Question: I am using the following code to divide all int array elements with constant factor using SSE.
'''
void sse_div(int *arr,int num_shift,int N) // devide all array elements by 2
{
num_shift=1;
int nb_iters = N / 4;
__declspec(align(32))int *a1=arr;
__m128i* l = (__m128i*)a1;
for (int i = 0; i < nb_iters; ++i, ++l)
_mm_store_si128( l, _mm_srai_epi32(*l,num_shift)); //Error line
}
'''
But I am getting the following error

I am unable to get rid of this problem.
Can anybody please help to solve this problem.
Any help will be appreciated.
Thanks in Advance
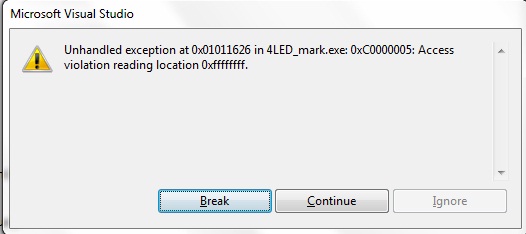
Answer: Since your input array is apparently misaligned you can use unaligned loads/stores, e.g.:
'''
void sse_div(int *arr, int N) // divide all array elements by 2
{
for (int i = 0; i < nb_iters; i += 4)
{
__m128i v = _mm_loadu_si128(&arr[i]);
v = _mm_srai_epi32(v, 1);
_mm_storeu_si128(&arr[i], v);
}
}
'''
Note that there may be a significant performance hit from using unaligned loads/stores (depending on what CPU you are running on), so if possible you should make your 'arr' array 16 byte aligned when you allocate the memory.